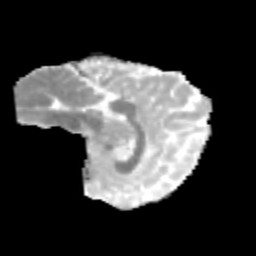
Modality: MD
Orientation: sagittal
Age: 12
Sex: female
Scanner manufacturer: siemens
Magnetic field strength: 3 T
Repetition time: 3.8 s
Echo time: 0.07 s